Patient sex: M
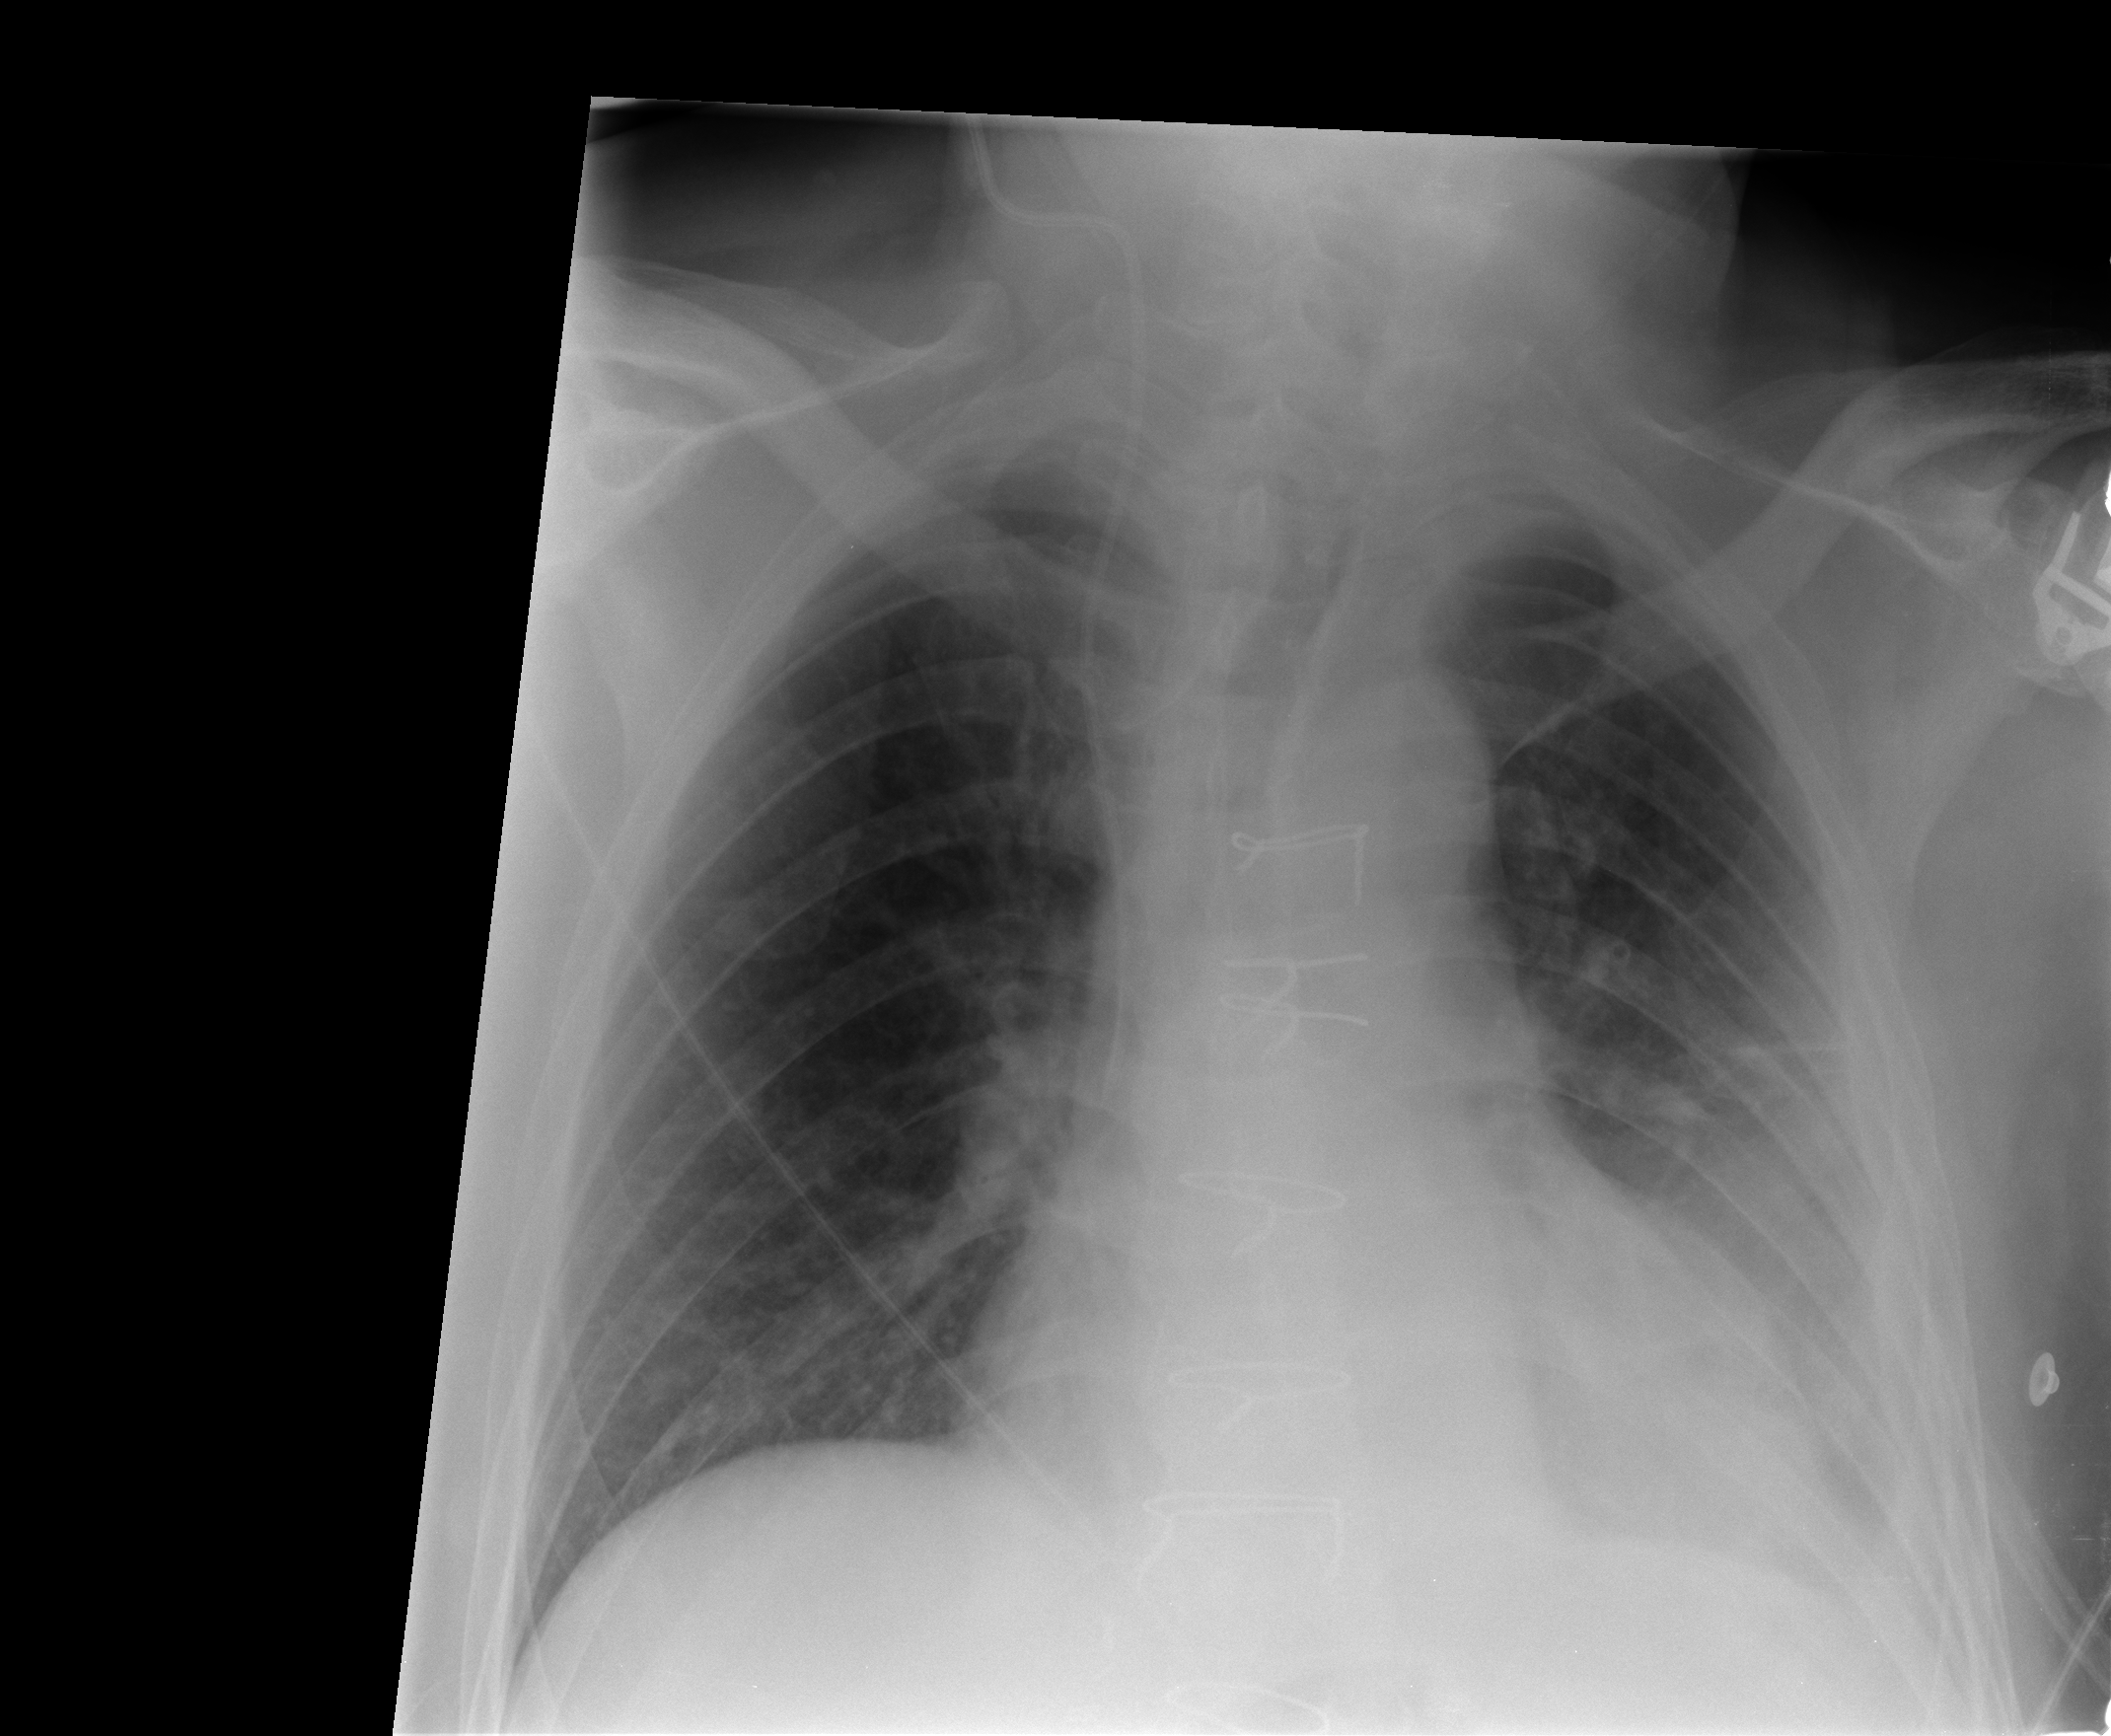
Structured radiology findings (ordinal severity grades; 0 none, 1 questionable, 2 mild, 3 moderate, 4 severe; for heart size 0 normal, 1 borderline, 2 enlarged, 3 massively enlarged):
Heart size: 1
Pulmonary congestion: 0
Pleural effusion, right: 0
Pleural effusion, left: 2
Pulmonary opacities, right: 0
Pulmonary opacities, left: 1
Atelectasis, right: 2
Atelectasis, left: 2